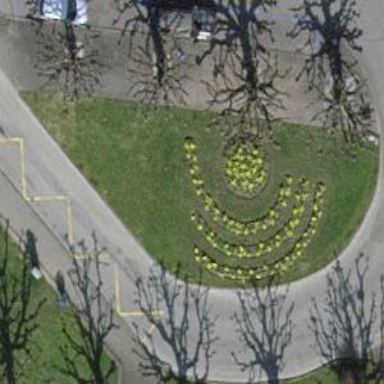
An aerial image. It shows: Flowerbed that is used for landscaping or gardening purposes.